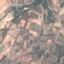
Land use / land cover class: PermanentCrop